Interaction volume radius: 10 \u00c5
Interaction volume height: 15 \u00c5
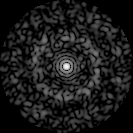
Disorder parameter: 0.8452